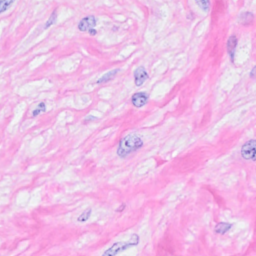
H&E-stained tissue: Breast